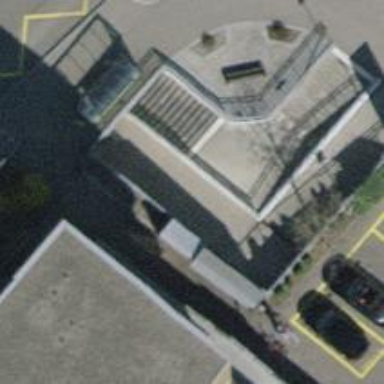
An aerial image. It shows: Set of concrete steps.